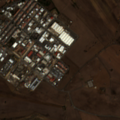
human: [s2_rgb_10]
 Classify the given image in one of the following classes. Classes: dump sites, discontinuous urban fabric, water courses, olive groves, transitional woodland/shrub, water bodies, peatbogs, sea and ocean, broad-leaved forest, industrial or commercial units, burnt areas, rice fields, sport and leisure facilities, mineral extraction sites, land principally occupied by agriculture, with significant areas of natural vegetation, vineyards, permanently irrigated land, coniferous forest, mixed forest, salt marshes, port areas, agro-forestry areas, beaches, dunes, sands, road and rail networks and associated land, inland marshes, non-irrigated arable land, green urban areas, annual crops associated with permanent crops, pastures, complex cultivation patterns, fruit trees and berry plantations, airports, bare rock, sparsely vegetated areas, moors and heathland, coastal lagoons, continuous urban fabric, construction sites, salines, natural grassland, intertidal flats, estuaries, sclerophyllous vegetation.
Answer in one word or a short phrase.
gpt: industrial or commercial units, mineral extraction sites, non-irrigated arable land